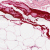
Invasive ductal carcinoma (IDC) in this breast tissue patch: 0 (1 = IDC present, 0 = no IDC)